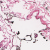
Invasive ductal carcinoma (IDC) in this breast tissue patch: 0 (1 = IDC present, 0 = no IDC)